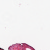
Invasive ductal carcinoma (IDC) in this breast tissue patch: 0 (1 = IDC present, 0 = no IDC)